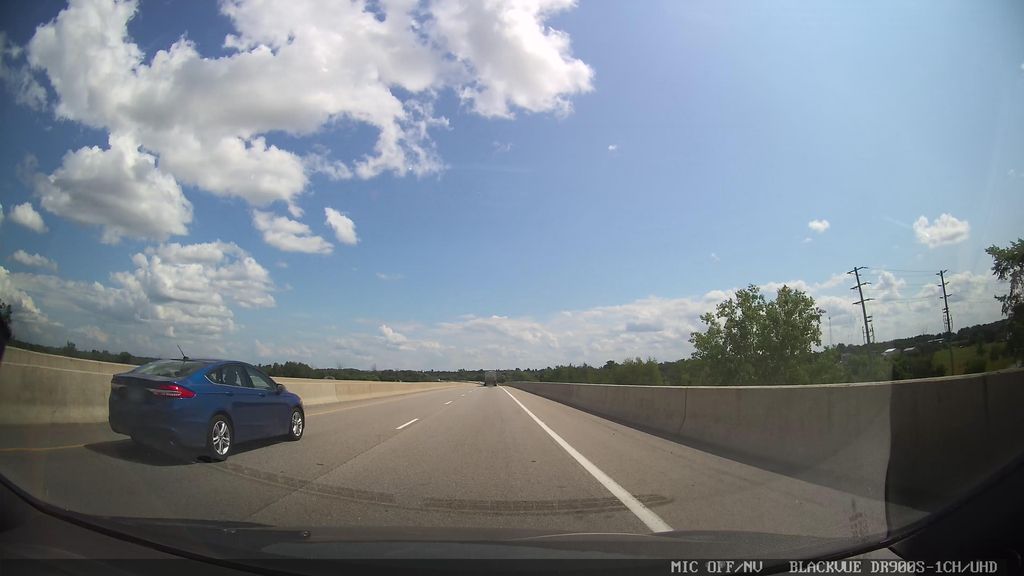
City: ottawa-gatineau